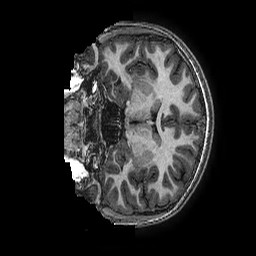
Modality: T1w
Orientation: coronal
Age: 12
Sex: female
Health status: ill
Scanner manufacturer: ge
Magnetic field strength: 3 T
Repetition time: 0.00766 s
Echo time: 0.003476 s